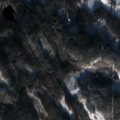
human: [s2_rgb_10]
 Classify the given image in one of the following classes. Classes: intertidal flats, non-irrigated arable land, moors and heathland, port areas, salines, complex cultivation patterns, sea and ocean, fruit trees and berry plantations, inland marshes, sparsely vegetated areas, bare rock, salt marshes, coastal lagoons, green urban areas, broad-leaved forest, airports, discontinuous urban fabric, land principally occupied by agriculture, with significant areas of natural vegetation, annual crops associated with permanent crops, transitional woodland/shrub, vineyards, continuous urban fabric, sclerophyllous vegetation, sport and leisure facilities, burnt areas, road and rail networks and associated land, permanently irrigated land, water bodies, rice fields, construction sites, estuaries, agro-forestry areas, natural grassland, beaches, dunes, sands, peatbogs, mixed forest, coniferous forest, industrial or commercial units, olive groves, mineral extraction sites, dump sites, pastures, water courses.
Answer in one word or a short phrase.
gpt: land principally occupied by agriculture, with significant areas of natural vegetation, coniferous forest, mixed forest